Question: Is there a way to make the '.NET Forms' 'PropertyGrid' respect the 'DisplayNameAttribute' when it sorts properties of multiple selected objects. When a single object is select the 'PropertyGrid' sorts based on the 'DisplayNameAttribute' but when multiple objects are selected, it uses the actual property name to sort.
The following code demonstrates the issue:
'''
static class Program
{
[STAThread]
static void Main()
{
Form myForm1 = new Form();
myForm1.Width = 820;
myForm1.Height = 340;
PropertyGrid grid1 = new PropertyGrid();
grid1.Left = 0;
grid1.Top = 0;
grid1.Width = 400;
grid1.Height = 300;
myForm1.Controls.Add(grid1);
grid1.SelectedObject = new MyObject();
PropertyGrid grid2 = new PropertyGrid();
grid2.Left = 400;
grid2.Top = 0;
grid2.Width = 400;
grid2.Height = 300;
myForm1.Controls.Add(grid2);
object[] objects = new object[] { new MyObject(), new MyObject() };
grid2.SelectedObjects = objects;
Application.Run(myForm1);
}
}
public class MyObject
{
[DisplayName("ZZZZ")]
public int AProperty
{
get;
set;
}
[DisplayName("BBBB")]
public int BProperty
{
get;
set;
}
}
'''
The previous code makes a 'Form' with 'PropertyGrids'. The left grid contains a single object in its selection, while the right grid contains two objects in its selection.

All objects are of the same type. The left the 'properties' based on the 'DisplayNameAttribute' while the right sorts based on the actual property name. In both cases the 'DisplayNameAttribute' is presented as the properties name in the grid:
Can I the 'PropertyGrid' to always use the 'DisplayNameAttribute' when ?
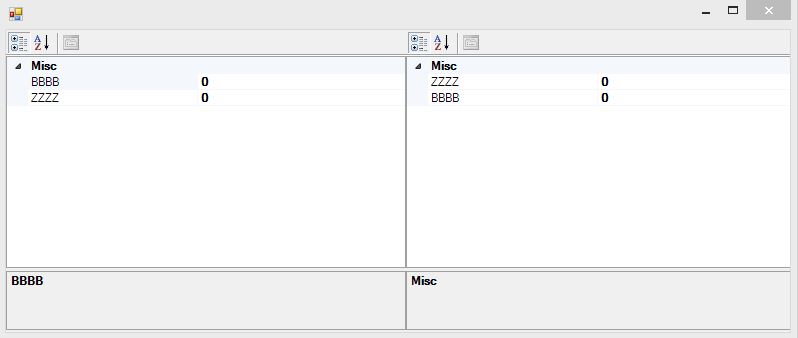
Answer: So I have found an answer to my problem. Yes it is possible to "'force'",or perhaps more correctly "'trick'", the 'PropertyGrid' into always respecting the 'DisplayName' when sorting. The heart of the issue was in the fact the the 'PropertyGrid' uses the actual property name when sorting the properties of multiple selected object. So in order to get the desired behavior, we have to make the grid believe that the 'DisplayName' is the actual property name. The 'PropertyGrid' uses 'PropertyDescriptors' to discover the various attributes of an objects properties. We simply need a custom 'PropertyDescriptor' that will present the 'DisplayName' as the actual property name. Behold the following code:
'''
public class DisplayNameEnforcingDescriptor : PropertyDescriptor
{
private PropertyDescriptor _descriptor;
public DisplayNameEnforcingDescriptor(PropertyDescriptor descriptor)
: base(descriptor)
{
this._descriptor = descriptor;
}
public override string Name
{
get
{
return string.IsNullOrEmpty(DisplayName) ? base.Name : DisplayName;
}
}
public override bool CanResetValue(object component)
{
return _descriptor.CanResetValue(component);
}
public override Type ComponentType
{
get
{
return _descriptor.ComponentType;
}
}
public override object GetValue(object component)
{
return _descriptor.GetValue(component);
}
public override bool IsReadOnly
{
get
{
return _descriptor.IsReadOnly;
}
}
public override Type PropertyType
{
get
{
return _descriptor.PropertyType;
}
}
public override void ResetValue(object component)
{
_descriptor.ResetValue(component);
}
public override void SetValue(object component, object value)
{
_descriptor.SetValue(component, value);
}
public override bool ShouldSerializeValue(object component)
{
return _descriptor.ShouldSerializeValue(component);
}
}
'''
The previous class is used to wrap an existing 'PropertyDescriptor' and override the behavior of the 'Name' property. The 'Name' property will now return the 'DisplayName' (if not null or empty) or the actual properties name. All other functionality is delegated to the wrapped 'PropertyDescriptor'.
So now we have a way to alter the presented property name, we just need to have the 'PropertyGrid' utilize the new 'PropertyDescriptor'. To do so we need a customized 'TypeDescriptor'. Once again, behold the following code:
'''
public class DisplayNameEnforcingConverter : ExpandableObjectConverter
{
public override PropertyDescriptorCollection GetProperties(ITypeDescriptorContext context, object value, Attribute[] attributes)
{
PropertyDescriptorCollection original = base.GetProperties(context, value, attributes);
List<DisplayNameEnforcingDescriptor> descriptorList = new List<DisplayNameEnforcingDescriptor>();
foreach (PropertyDescriptor descriptor in original)
descriptorList.Add(new DisplayNameEnforcingDescriptor(descriptor));
return new PropertyDescriptorCollection(descriptorList.ToArray());
}
}
'''
This class inherits from 'ExpandableObjectConverter' to utilize its existing behavior and minimize our implementation. We only need to override the 'GetProperties' method. This methods asks the base type to get the relevant 'PropertyDescriptorCollection' then wraps all the elements of this collection in our 'DisplayNameEnforcingDescriptor'. A new 'collection' is returned contaning our wrapped elements.
Now if we attribute the 'MyObject' class with the 'DisplayNameEnforcingConverter', sorting will always happen based on a properties 'DisplayName'
'''
[TypeConverter(typeof(DisplayNameEnforcingConverter))]
public class MyObject
{
[DisplayName("ZZZZ")]
public int AProperty
{
get;
set;
}
[DisplayName("BBBB")]
public int BProperty
{
get;
set;
}
}
'''